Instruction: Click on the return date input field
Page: home
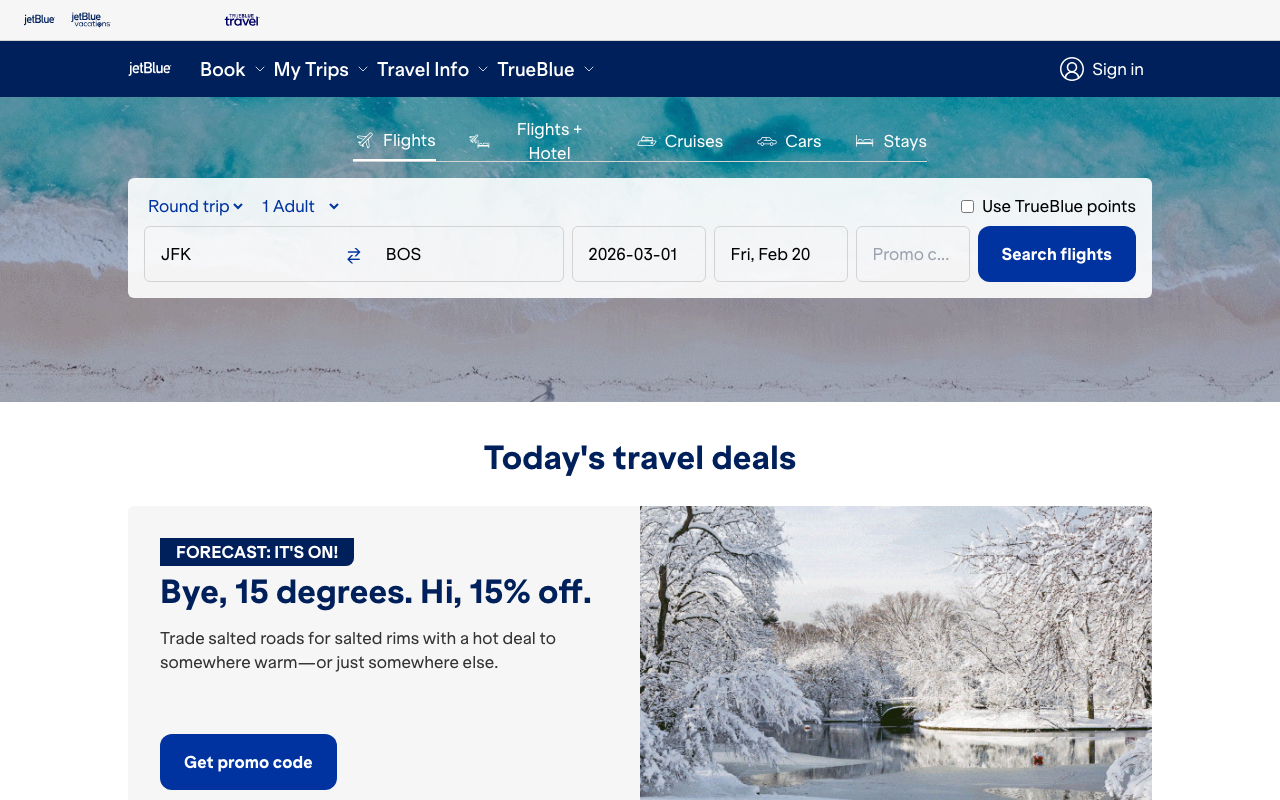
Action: click